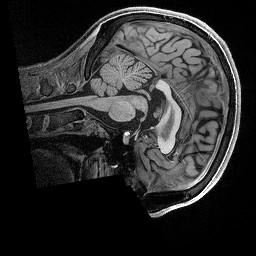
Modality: T1w
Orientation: sagittal
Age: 26
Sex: male
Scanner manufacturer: siemens
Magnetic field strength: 3 T
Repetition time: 2.5 s
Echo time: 0.00296 s